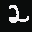
Label: 2